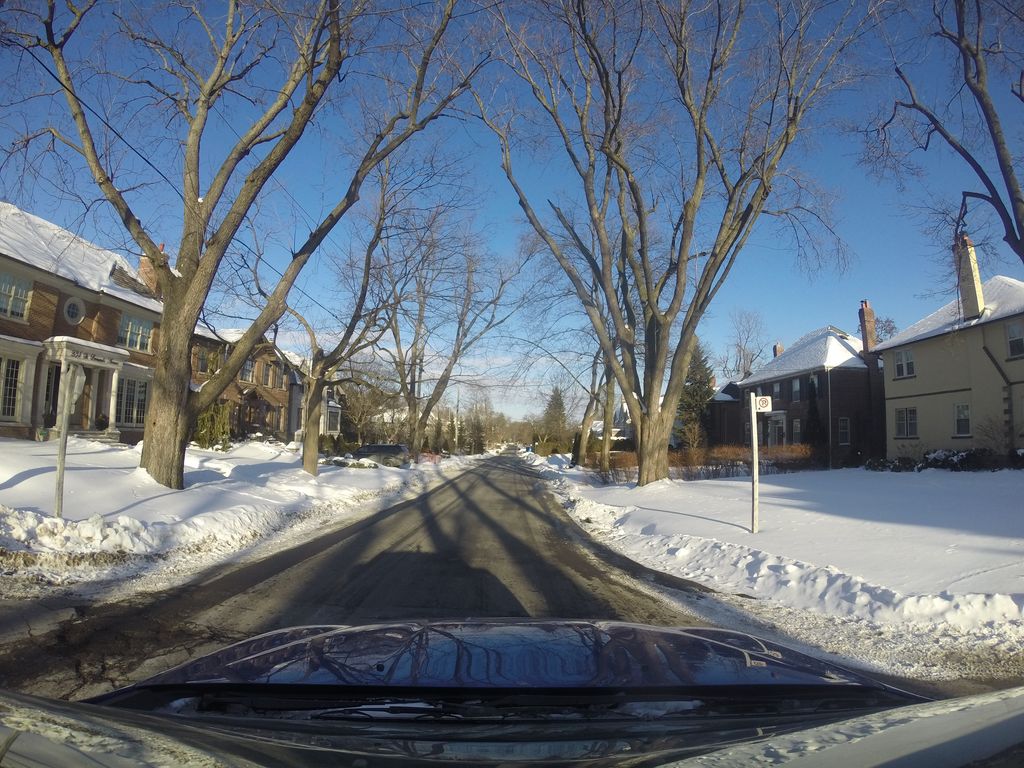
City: toronto